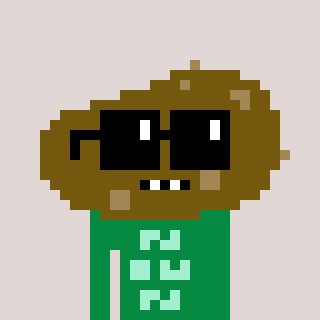
a pixel art character with square black sunglasses, a potato-shaped head and a green-colored body on a warm background